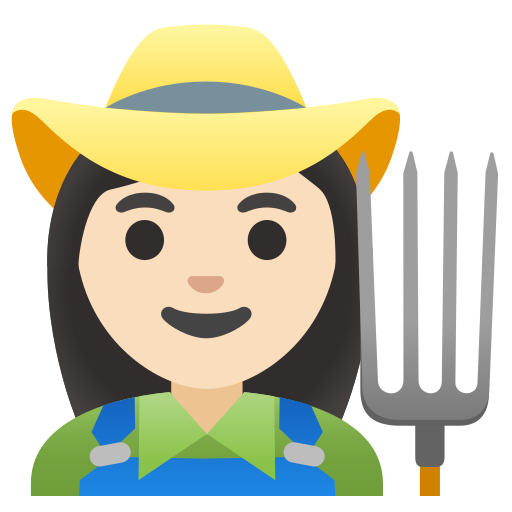
Emoji: 👩🏻‍🌾